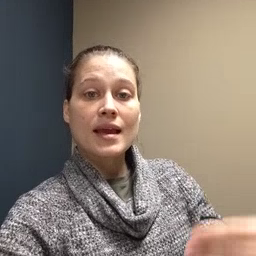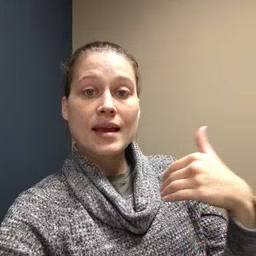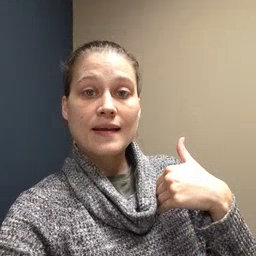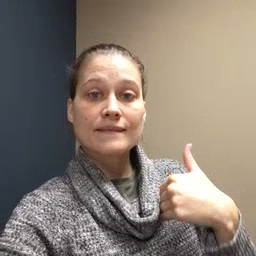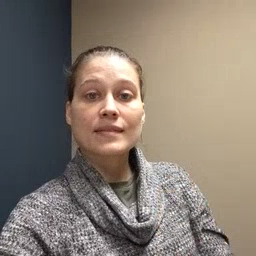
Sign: have